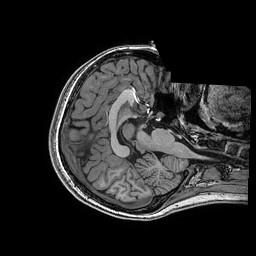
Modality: T1w
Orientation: axial
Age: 18
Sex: female
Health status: healthy